Question: I am developing and application in eclipse, which uploads a simple txt file to a php server. My problem is that when I try to debug it, eclipse perspective changes and writes this:
My code is:
'''
package com.example.tryyy;
import java.io.File;
import java.io.FileInputStream;
import org.apache.http.HttpResponse;
import org.apache.http.client.HttpClient;
import org.apache.http.client.methods.HttpPost;
import org.apache.http.entity.InputStreamEntity;
import org.apache.http.impl.client.DefaultHttpClient;
import android.os.Bundle;
import android.os.Environment;
import android.widget.Toast;
import android.app.Activity;
public class MainActivity extends Activity {
@Override
protected void onCreate(Bundle savedInstanceState) {
super.onCreate(savedInstanceState);
setContentView(R.layout.activity_main);
}
String url = "http://www.acliberation.comeze.com/upload.php";
File file = new File(Environment.getExternalStorageDirectory(),
"kutya.txt"); {
try {
HttpClient httpclient = new DefaultHttpClient();
HttpPost httppost = new HttpPost(url);
InputStreamEntity reqEntity = new InputStreamEntity(
new FileInputStream(file), -1);
reqEntity.setContentType("binary/octet-stream");
reqEntity.setChunked(true);
// Send in multiple parts if needed
httppost.setEntity(reqEntity);
HttpResponse response = httpclient.execute(httppost);
Toast.makeText(getApplicationContext(), response.toString(),
Toast.LENGTH_LONG).show();
// Do something with response...
} catch (Exception e) {
Toast.makeText(getApplicationContext(), e.toString(),
Toast.LENGTH_LONG).show();
}
}
}
'''
my manifest is:
'''
<?xml version="1.0" encoding="utf-8"?>
<manifest xmlns:android="http://schemas.android.com/apk/res/android"
package="com.example.tryyy"
android:versionCode="1"
android:versionName="1.0" >
<uses-sdk
android:minSdkVersion="8"
android:targetSdkVersion="18" />
<uses-permission android:name="android.permission.INTERNET" />
<uses-permission android:name="android.permission.READ_EXTERNAL_STORAGE" />
<uses-permission android:name="android.permission.WRITE_EXTERNAL_STORAGE" />
<application
android:allowBackup="true"
android:icon="@drawable/ic_launcher"
android:label="@string/app_name"
android:theme="@style/AppTheme" >
<activity
android:name="com.example.tryyy.MainActivity"
android:label="@string/app_name" >
<intent-filter>
<action android:name="android.intent.action.MAIN" />
<category android:name="android.intent.category.LAUNCHER" />
</intent-filter>
</activity>
</application>
</manifest>
'''
server side php is:
'''
<?php
$target_path = "./";
$target_path = $target_path . basename( $_FILES['uploadedfile']['name']);
if(move_uploaded_file($_FILES['uploadedfile']['tmp_name'], $target_path)) {
echo "The file ". basename( $_FILES['uploadedfile']['name']).
" has been uploaded";
} else{
echo "There was an error uploading the file, please try again!";
}
?>
'''
I have downloaded the sources for SDK for API 19 and the problem still exists.
Thanks for your help in advance!
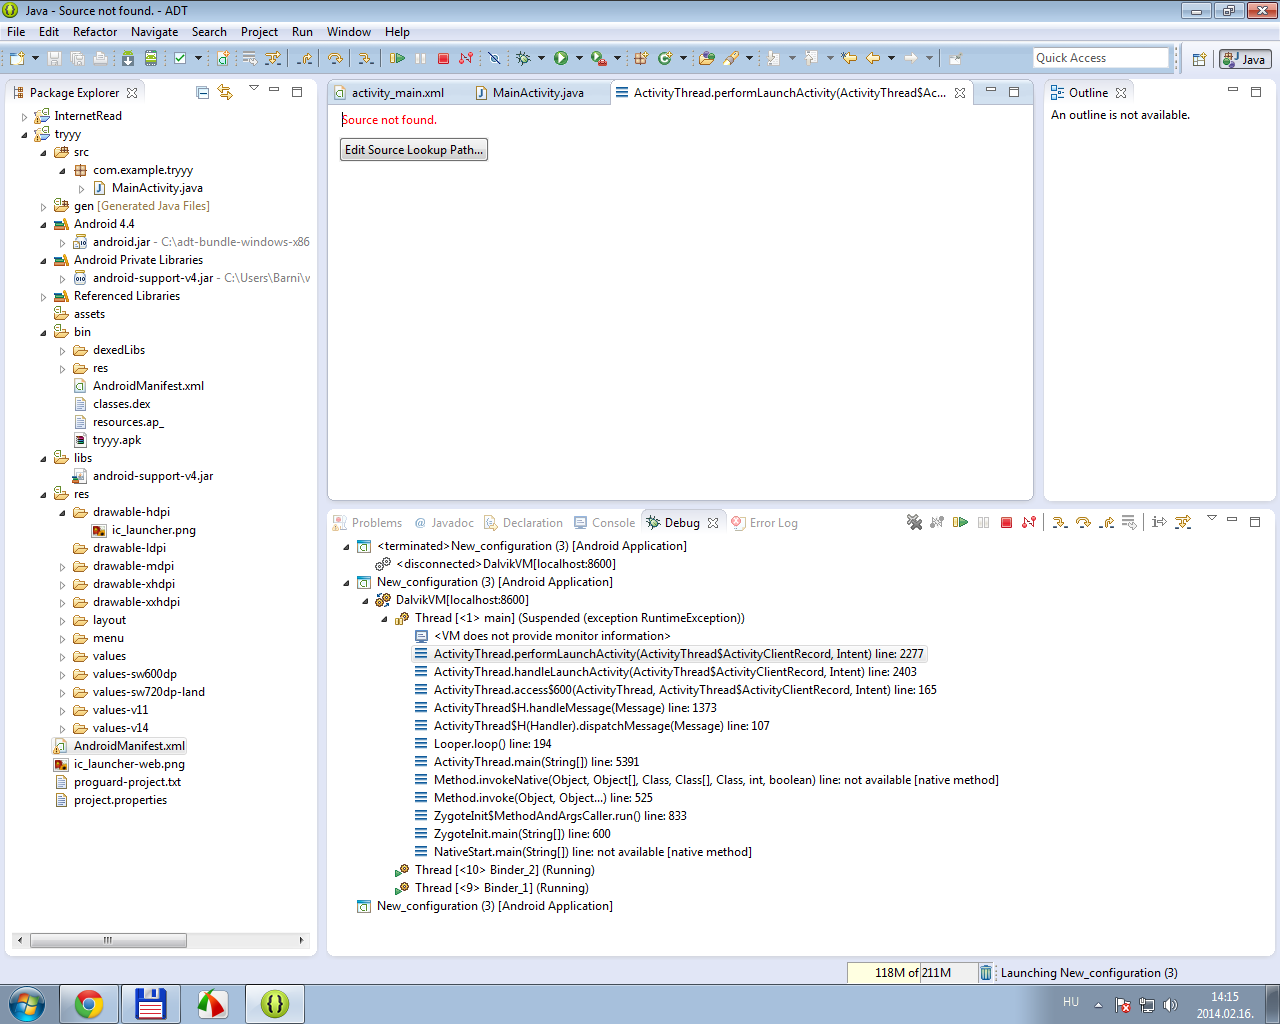
Answer: Modified your code a little. Try it
'''
package com.example.tryyy;
import java.io.File;
import java.io.FileInputStream;
import java.net.URI;
import org.apache.http.HttpResponse;
import org.apache.http.client.HttpClient;
import org.apache.http.client.methods.HttpPost;
import org.apache.http.entity.InputStreamEntity;
import org.apache.http.impl.client.DefaultHttpClient;
import android.app.Activity;
import android.os.AsyncTask;
import android.os.Bundle;
import android.os.Environment;
import android.widget.Toast;
public class MainActivity extends Activity {
private String url = "http://www.acliberation.comeze.com/upload.php";
private String[] params;
@Override
protected void onCreate(Bundle savedInstanceState) {
super.onCreate(savedInstanceState);
params = new String[2];
params[0] = Environment.getExternalStorageDirectory() + File.separator + "kutya.txt";
params[1] = url;
new HTTPRequest().execute(params);
setContentView(R.layout.activity_main);
}
private class HTTPRequest extends AsyncTask<String, Void, String> {
protected String doInBackground(String... params) {
String returnString = null;
try {
File file = new File(params[0]);
URI uri= new URI(params[1]);
HttpClient httpclient = new DefaultHttpClient();
HttpPost httppost = new HttpPost(uri);
InputStreamEntity reqEntity = new InputStreamEntity(new FileInputStream(file), -1);
reqEntity.setContentType("binary/octet-stream");
reqEntity.setChunked(true);
// Send in multiple parts if needed
httppost.setEntity(reqEntity);
HttpResponse response = httpclient.execute(httppost);
returnString = response.toString();
// Do something with response...
} catch (Exception e) {
returnString = e.getMessage();
}
return returnString;
}
protected void onPostExecute(String message) {
Toast.makeText(getApplicationContext(), message, Toast.LENGTH_LONG).show();
}
}
}
'''